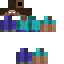
A male human skin with medium skin, wearing brown long hair dressed in a blue tshirt and brown pants, featuring a closed mouth.